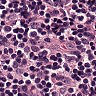
Metastatic tissue present: no